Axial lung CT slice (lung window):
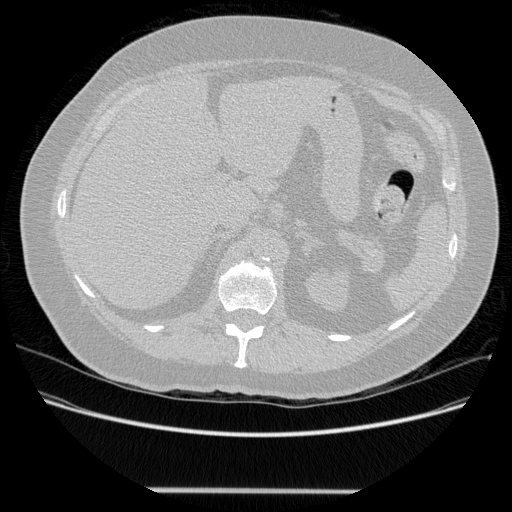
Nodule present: no